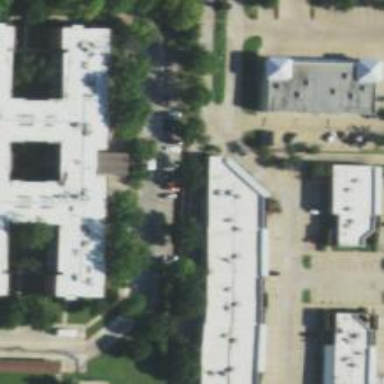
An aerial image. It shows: Healthcare clinic is depicted in the image.